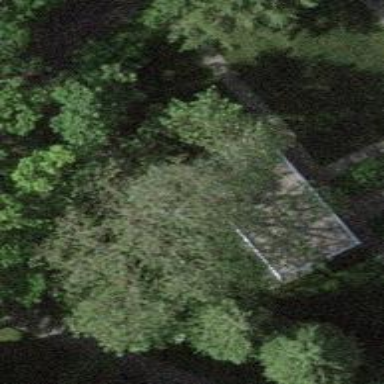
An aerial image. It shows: Hut.